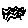
Label: zigzag